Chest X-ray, PA view. Patient: 52 years old, sex M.
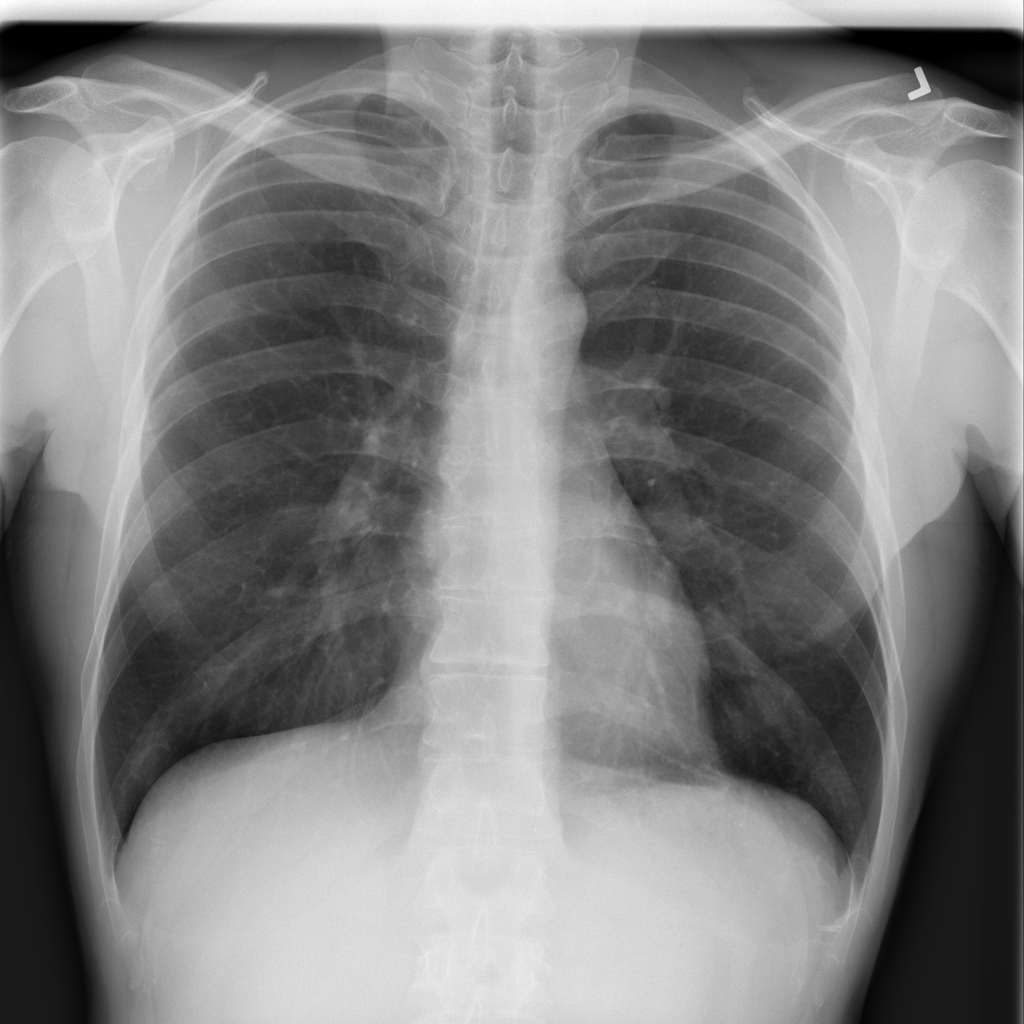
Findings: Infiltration